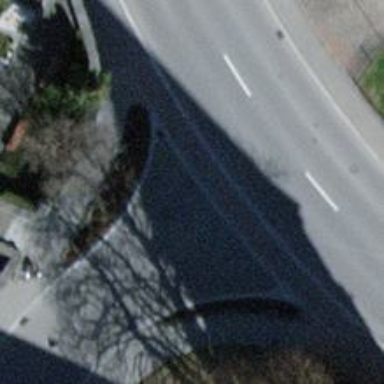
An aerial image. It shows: Unmarked road crossing.